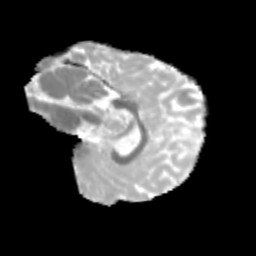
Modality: MD
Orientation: sagittal
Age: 9
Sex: male
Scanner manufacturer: siemens
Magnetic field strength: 3 T
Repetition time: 3.8 s
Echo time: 0.07 s